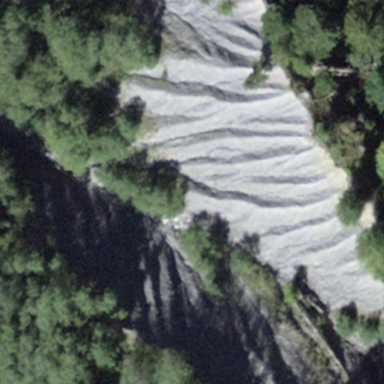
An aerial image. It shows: Natural scree.